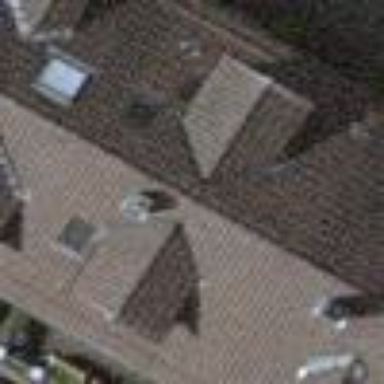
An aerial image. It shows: Terrace building with gabled roof.